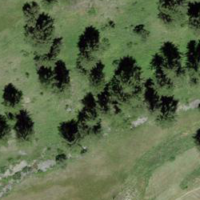
EUNIS habitat code: 26
Species observed at this site:
Gypaetus barbatus